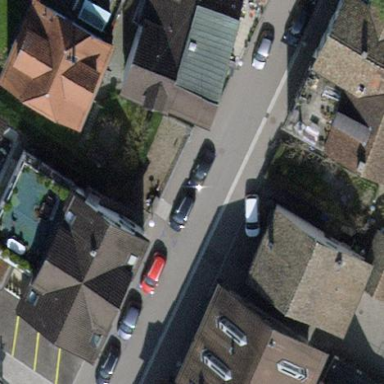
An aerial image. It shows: Parking area with asphalt surface.